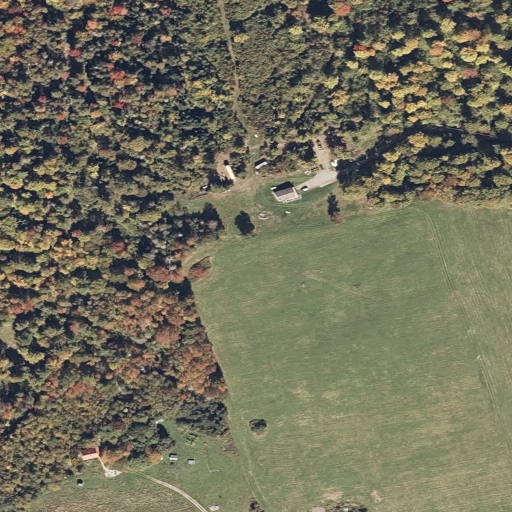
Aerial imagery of mountain in Maine named Files Hill containing mixed forest, pasture, deciduous forest, low intensity development, and open development